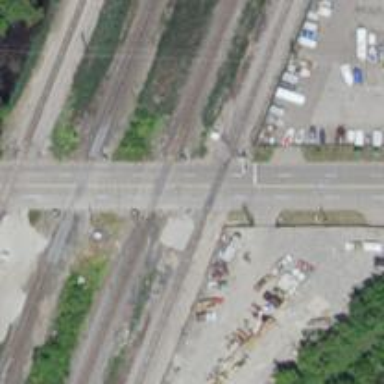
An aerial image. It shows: Level crossing with both lights and saltire in place.